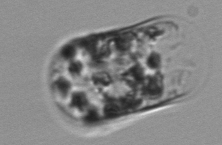
Label: Guinardia_flaccida